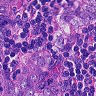
Metastatic tissue present: yes